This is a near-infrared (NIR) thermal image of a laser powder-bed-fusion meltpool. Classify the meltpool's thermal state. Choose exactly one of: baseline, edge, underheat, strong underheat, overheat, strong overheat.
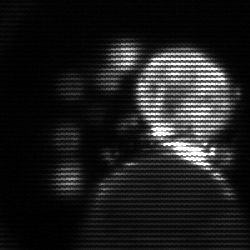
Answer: baseline